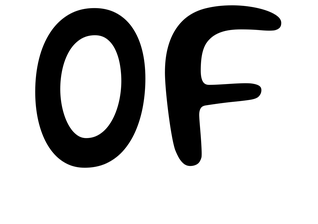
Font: Gluten_Regular